Field crop: maize
Growth stage: 2
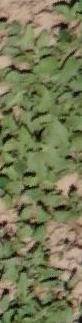
Species: convolvulus